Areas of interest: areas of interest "Red Beauty Sunny King Harvesting Base"
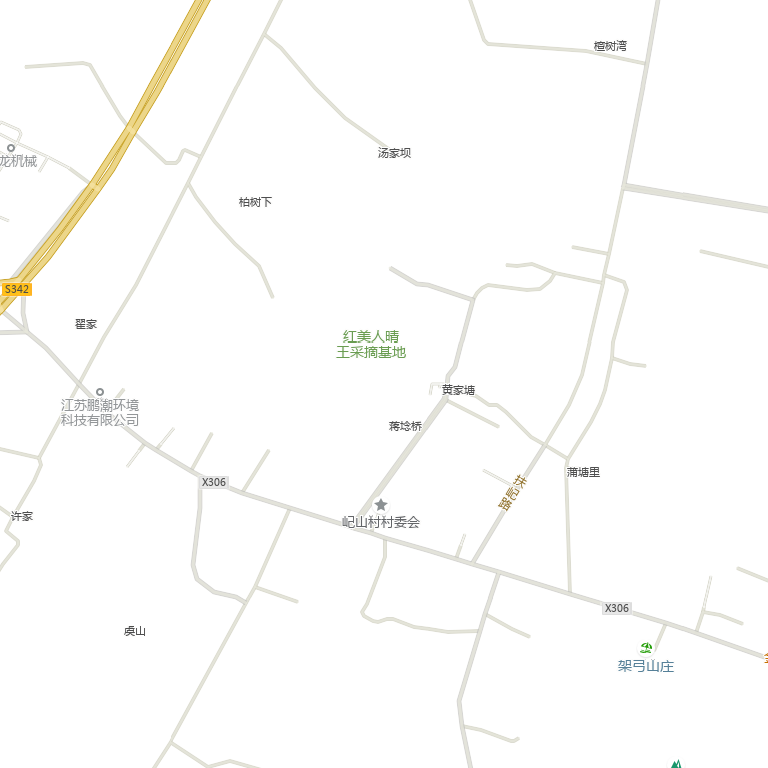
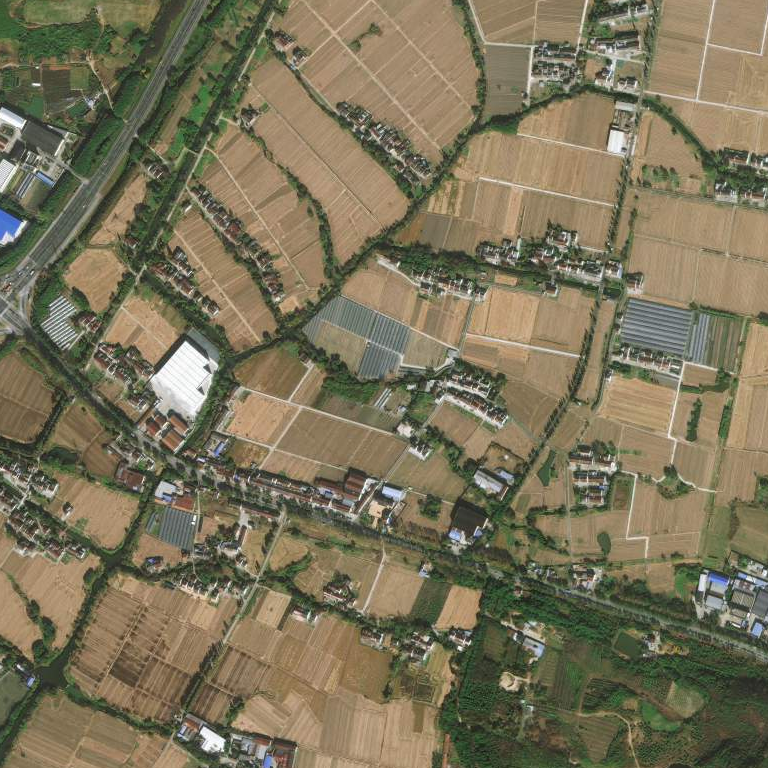